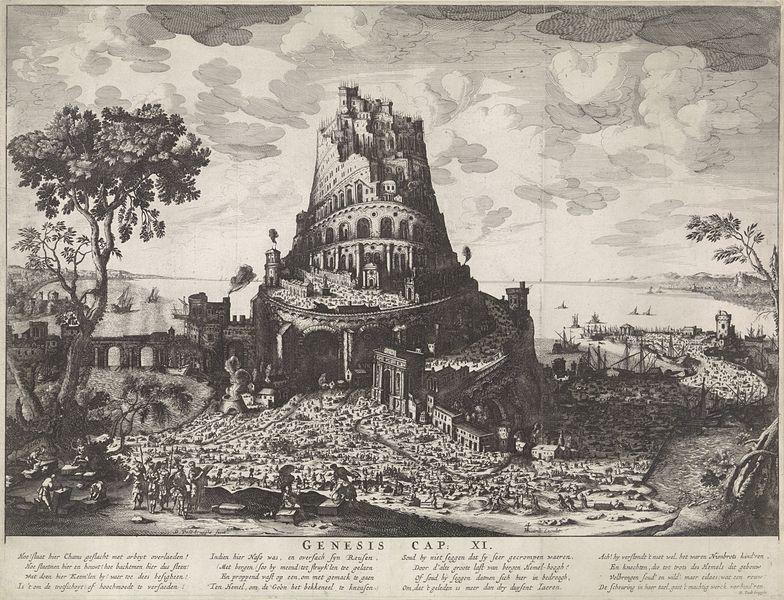
Titel: Toren van Babel
Künstler: Dionysius Padtbrugge
Standort: Amsterdam
Institution: Rijksmuseum
Schlagwörter: baum, himmel, meer, wolken, menschen, see, stadt, grau, menge, bibel, rauch, turm, chaos, schiffe, schrift, mauer, grafik, sprechen, tor, bögen, druck, schwarz weiss, stich, text, durcheinander, christlich, kupferstich, bau, genesis, babel, strömen, triumphbogen, latein, turmbau, babylon, sprache, turmbau zu babel, sprachverwirrung, tiobturm, turmbau von babel